Aerial crown-view tile of a tropical tree (Barro Colorado Island, Panama), acquired 20241112:
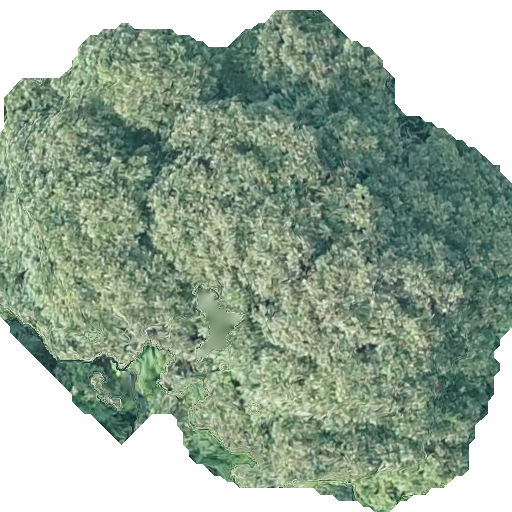
Species: Dipteryx oleifera
GBIF accepted scientific name: Dipteryx oleifera
Crown area: 311.147 m²